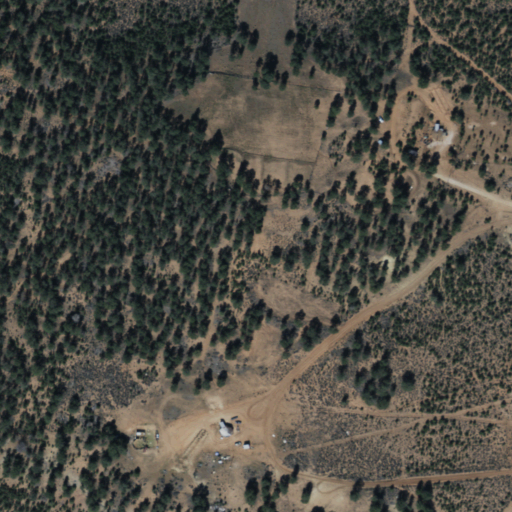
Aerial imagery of mountain in Arizona named Black Wood Hill containing evergreen forest, shrub, and open development